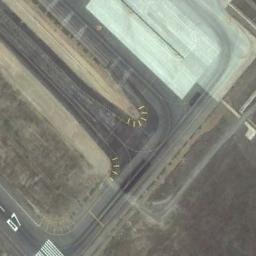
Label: runway